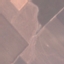
Land use / land cover class: AnnualCrop